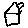
Label: house